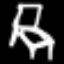
Label: chair